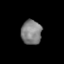
Tissue: skin
Cell type: Epithelial cells
Senescence score: 0.2033
Nuclear area (px): 489
Mean DAPI intensity: 130.18